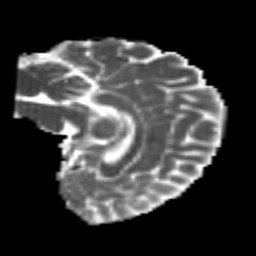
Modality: MD
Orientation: sagittal
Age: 22
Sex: female
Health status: healthy
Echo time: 0.074 s